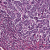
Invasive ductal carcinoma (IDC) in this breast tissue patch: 1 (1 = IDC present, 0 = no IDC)